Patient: sex M, age 64
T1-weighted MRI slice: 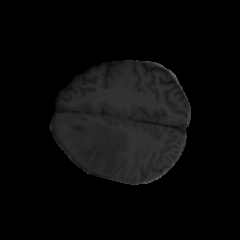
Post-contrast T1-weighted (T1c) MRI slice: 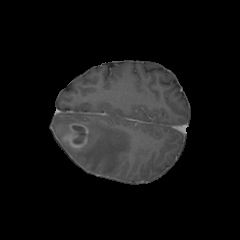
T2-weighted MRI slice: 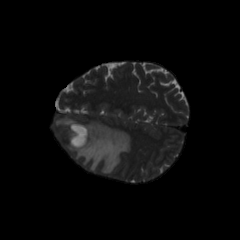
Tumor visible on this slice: yes
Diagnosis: Astrocytoma, IDH-mutant
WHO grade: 3